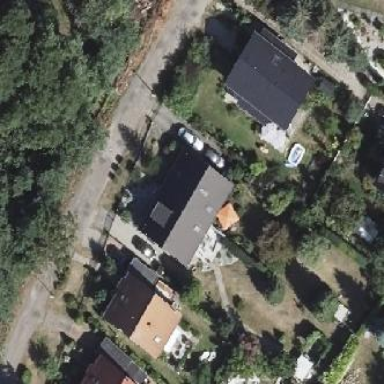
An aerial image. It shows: Detached building.